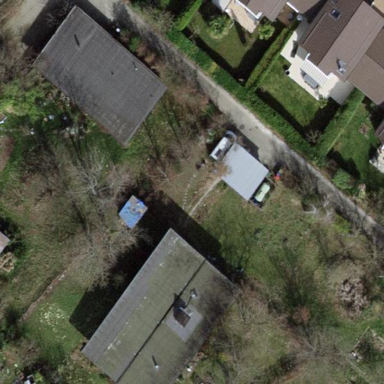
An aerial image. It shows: Garden enclosed by fence.